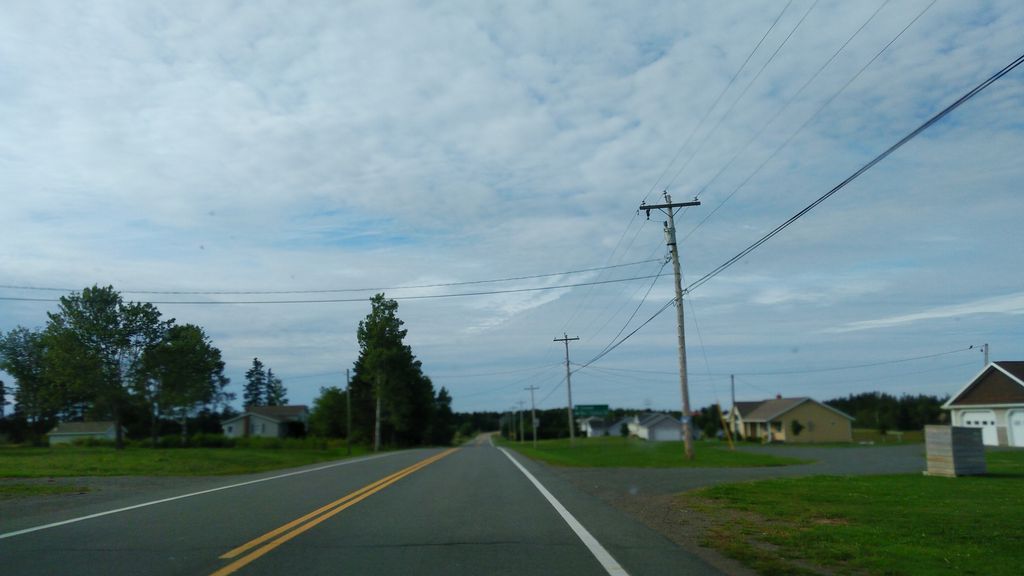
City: charlottetown